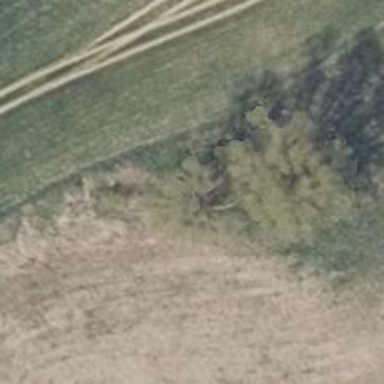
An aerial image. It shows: Deciduous broadleaved tree.